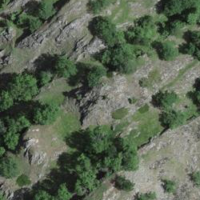
EUNIS habitat code: 50
Species observed at this site:
Bromus squarrosus